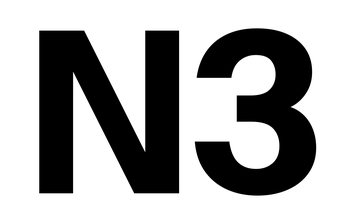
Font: InstrumentSans_Bold